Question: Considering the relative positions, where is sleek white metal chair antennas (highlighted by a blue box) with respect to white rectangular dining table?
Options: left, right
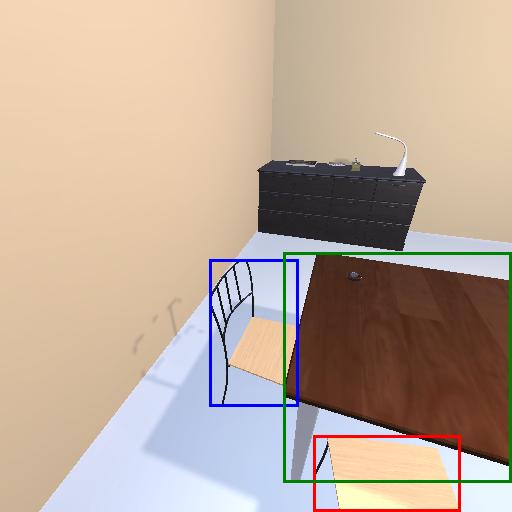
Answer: left